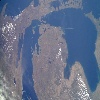
Label: water